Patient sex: M
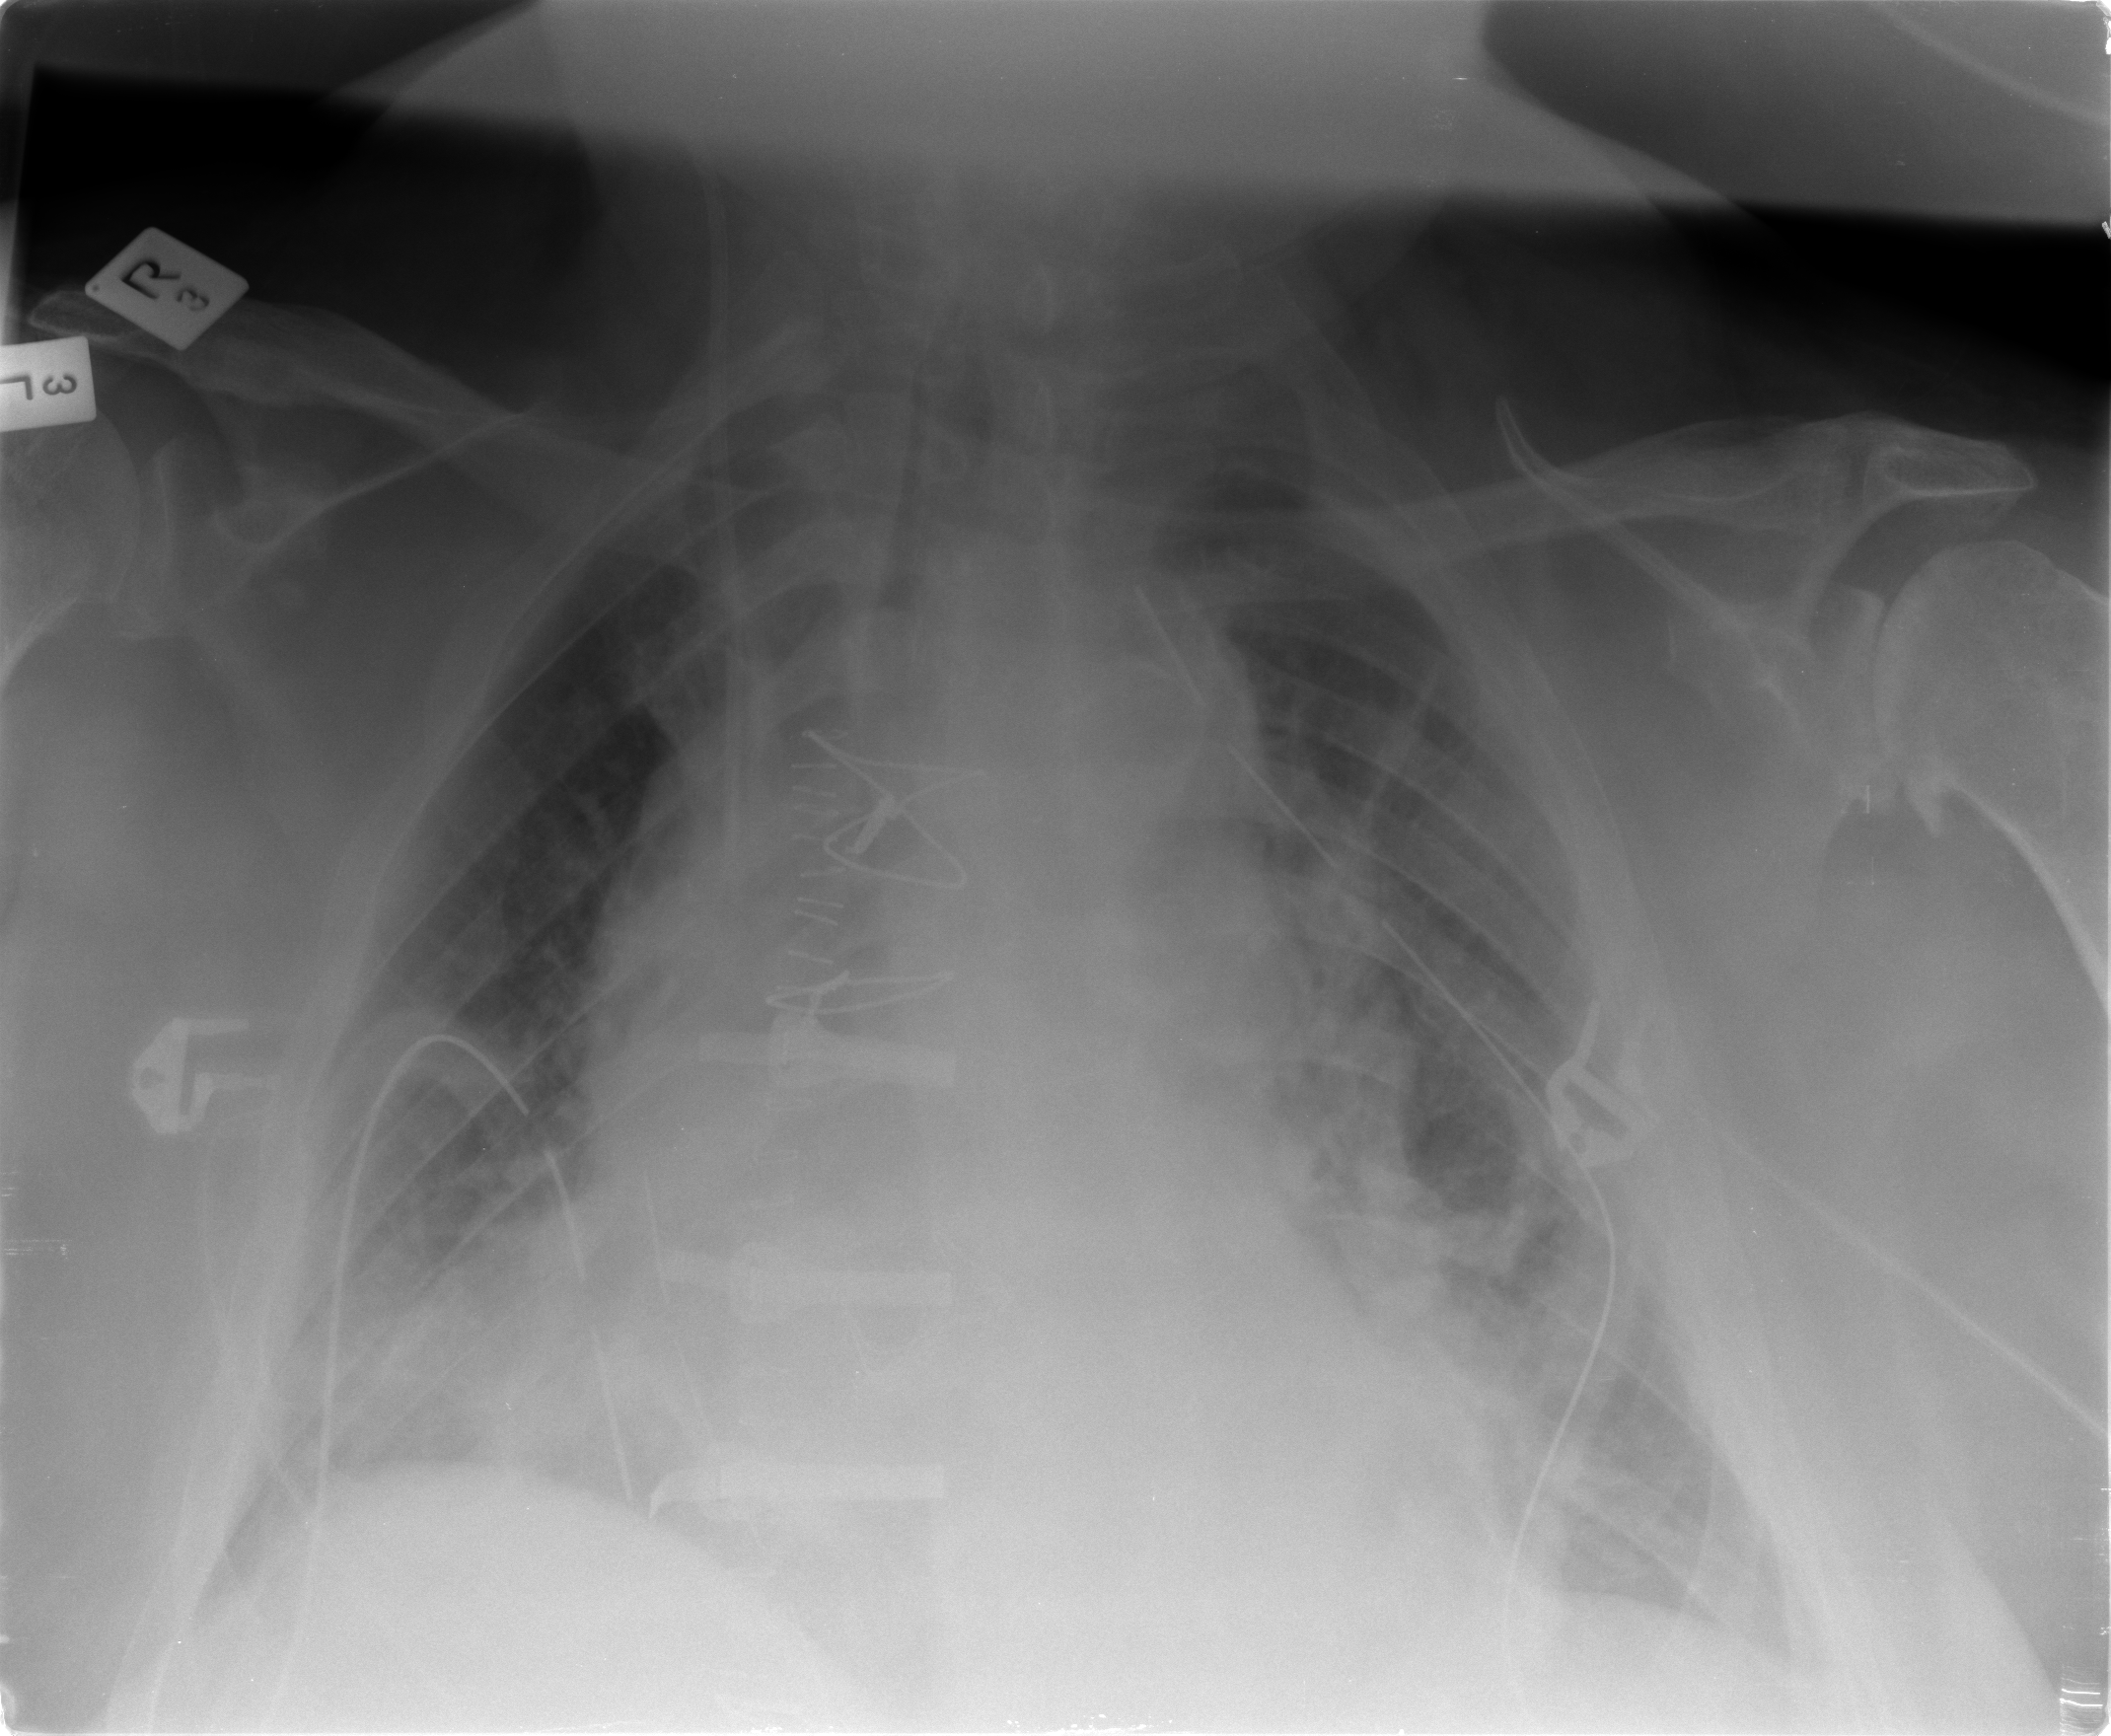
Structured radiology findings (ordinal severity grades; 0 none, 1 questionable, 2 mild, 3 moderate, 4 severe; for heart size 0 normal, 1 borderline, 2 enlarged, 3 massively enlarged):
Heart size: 2
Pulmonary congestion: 2
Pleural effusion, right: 2
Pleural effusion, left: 2
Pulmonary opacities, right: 2
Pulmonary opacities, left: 2
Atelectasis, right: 2
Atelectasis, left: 2